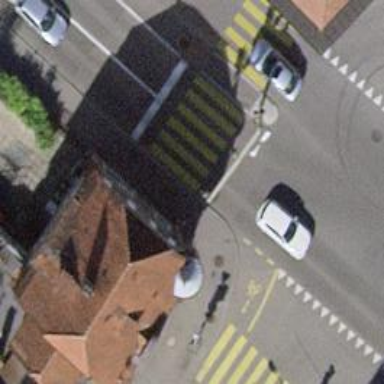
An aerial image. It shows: Road crossing with traffic signals.